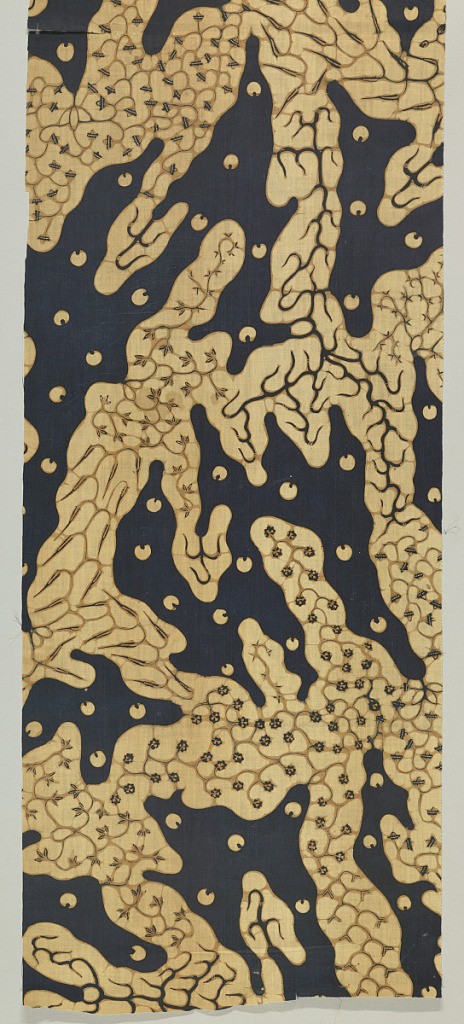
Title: Textile
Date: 19th century
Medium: cotton Technique: wax resist dyeing (batik) on plain weave
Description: Off-white organic forms on dark blue ground filled with creeping vines in tan showing different, dark blue, leaf and floral designs at the ends. Interspersed off-white dots with indent throughout ground.